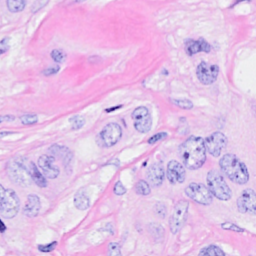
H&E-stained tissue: Breast